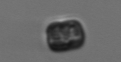
Label: Thalassiosira